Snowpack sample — Loveland Pass, Silver Plume, Colorado, USA (2/11/26, 12:00 PM MST)
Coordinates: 39.663, -105.886
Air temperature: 35 °F
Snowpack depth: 82 cm
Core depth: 30 cm
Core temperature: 28.4 °F
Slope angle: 13°, slope face: 12°
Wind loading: high
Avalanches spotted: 1
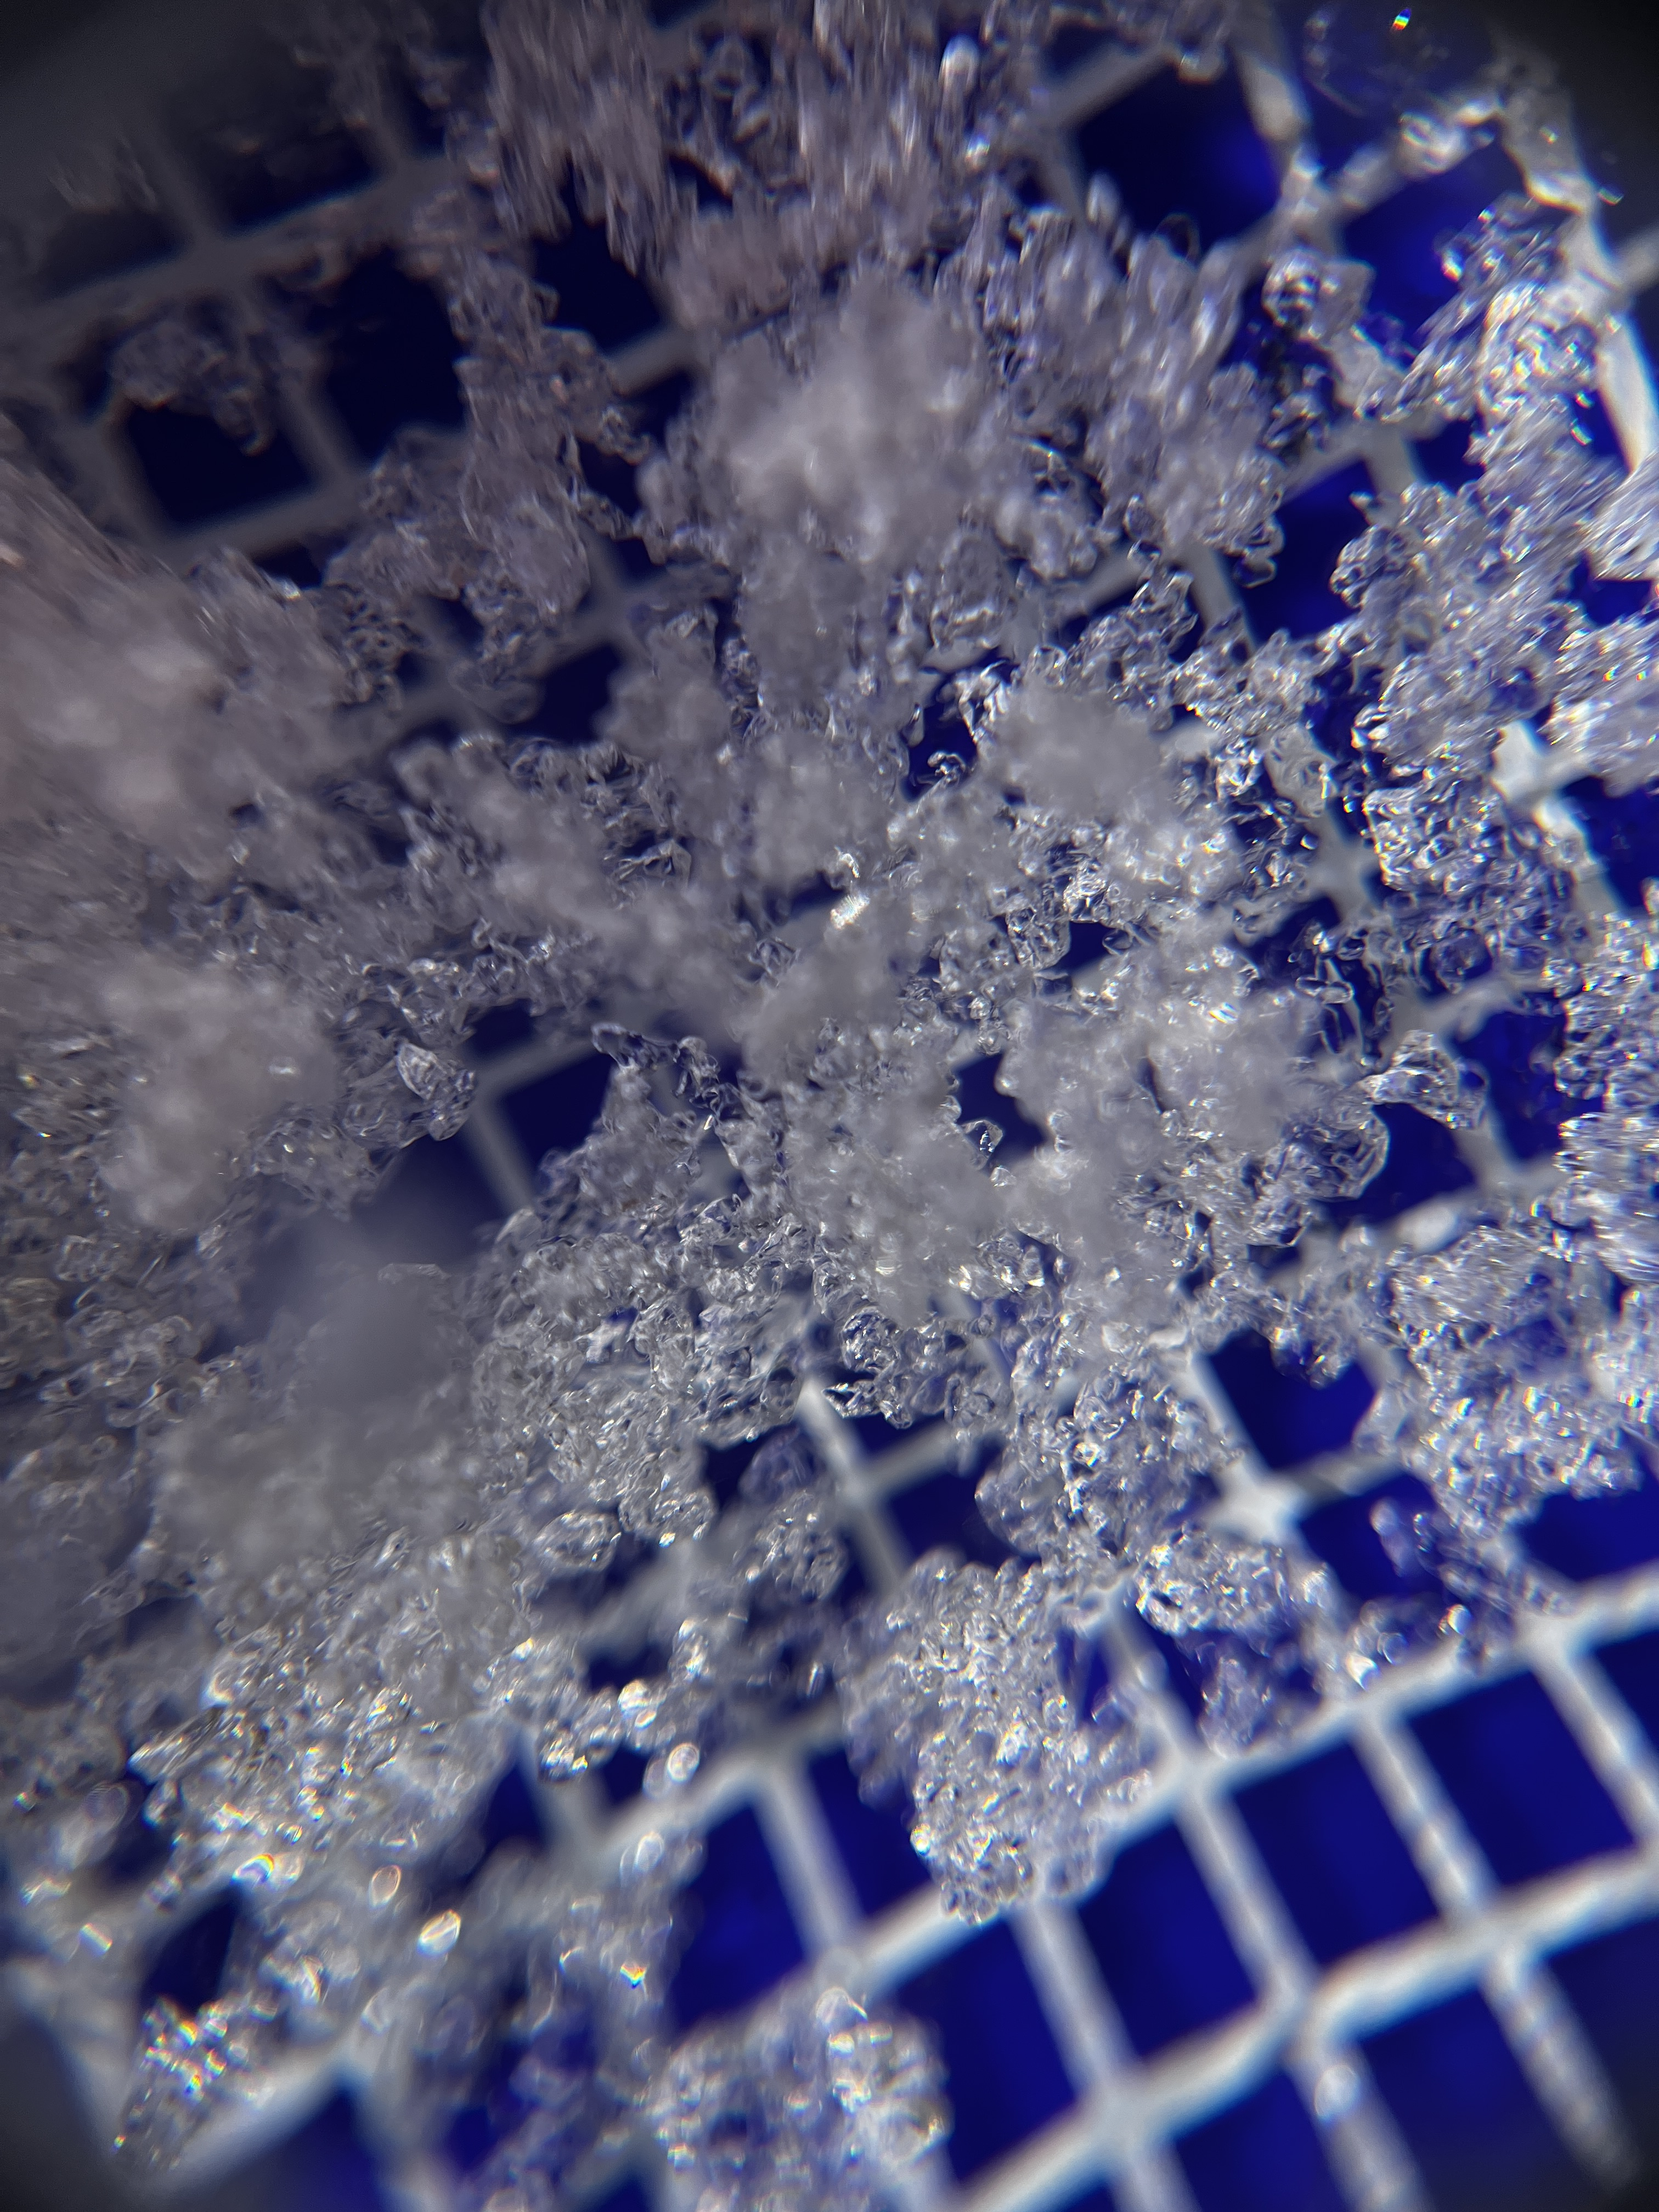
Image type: magnified_profile
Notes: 1 small avalanche spotted on the north side of the bowl, lots of wind loading